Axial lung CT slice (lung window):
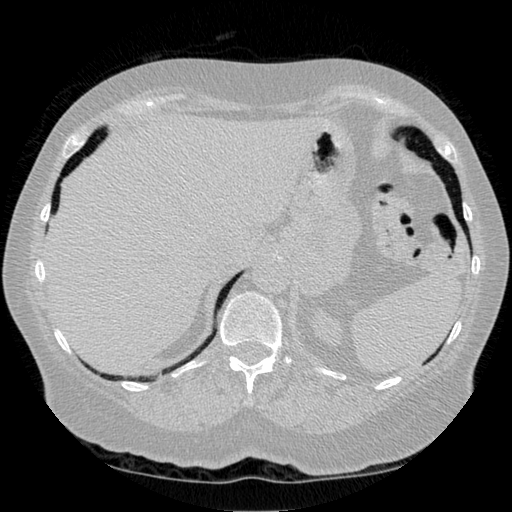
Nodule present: no